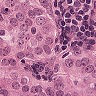
Metastatic tissue present: yes